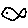
Label: fish